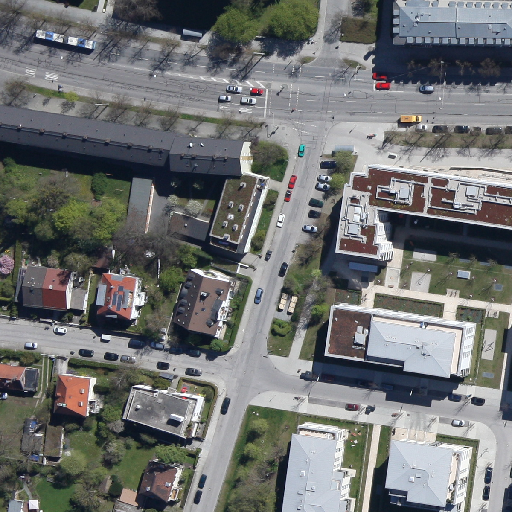
Referring expression: paved road